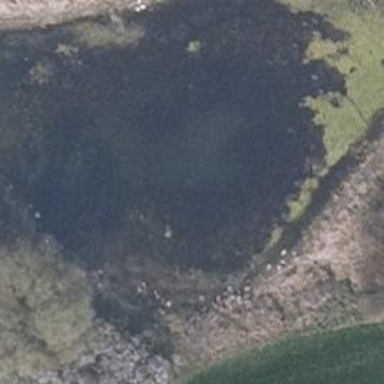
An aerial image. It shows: Serene pond surrounded by nature.